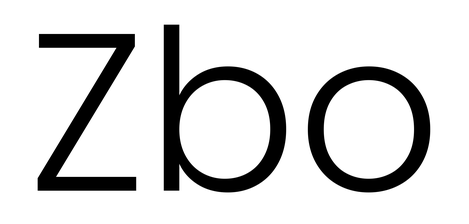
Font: Poppins-Light